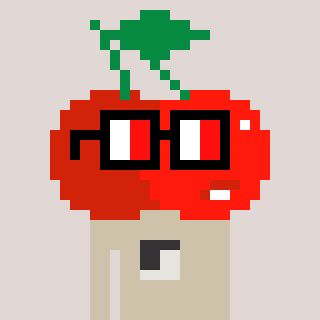
a pixel art character with square glasses with black frames and red eyes, a cherry-shaped head and a bege-colored body on a warm background